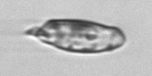
Label: Katodinium_or_Torodinium